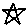
Label: star